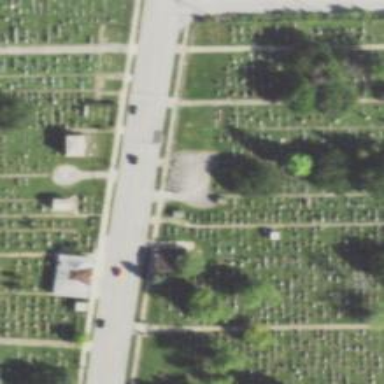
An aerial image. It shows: Sector within cemetery.